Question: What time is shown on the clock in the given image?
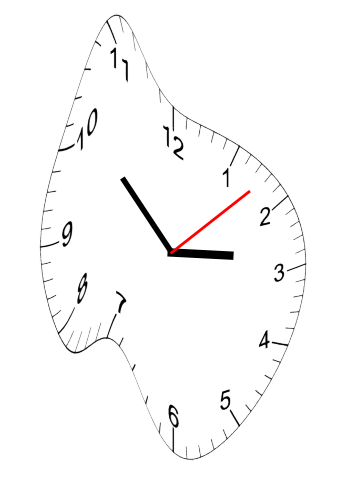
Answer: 02:52:08